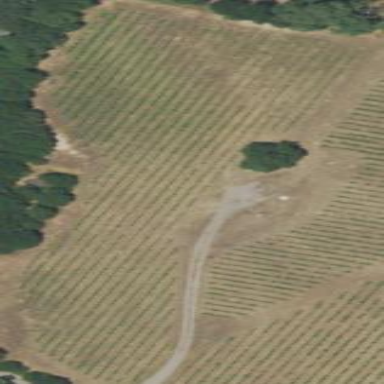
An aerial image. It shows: Vineyard growing grapes.